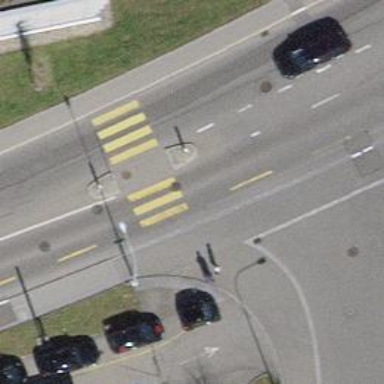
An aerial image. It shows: Asphalt footway with marked crossing that includes pedestrian island.